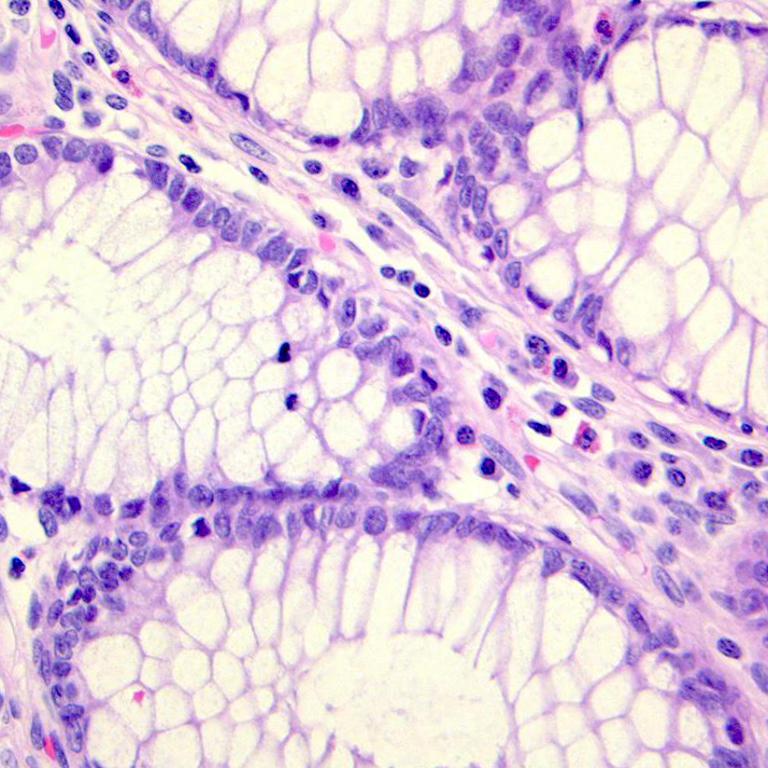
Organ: colon
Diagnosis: benign